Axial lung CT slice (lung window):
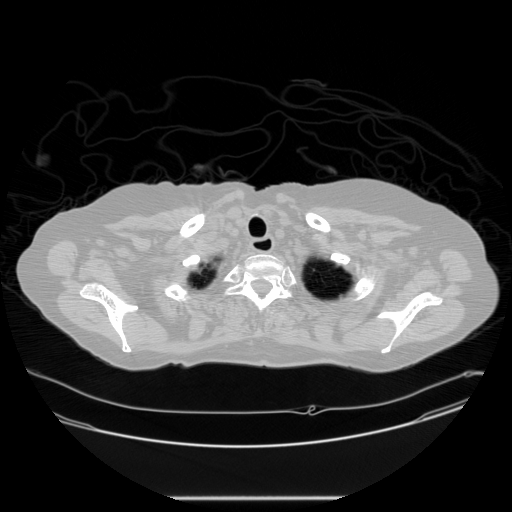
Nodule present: no